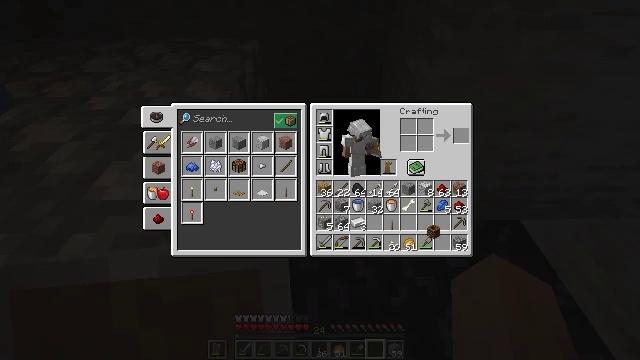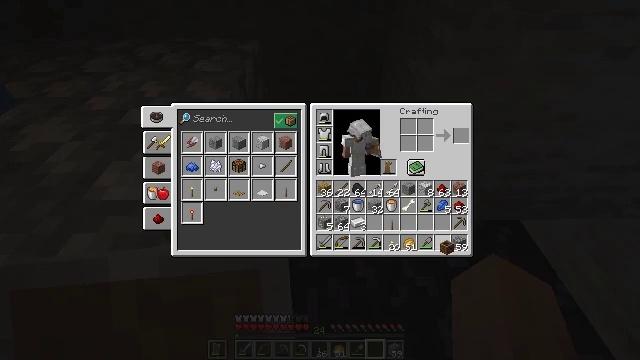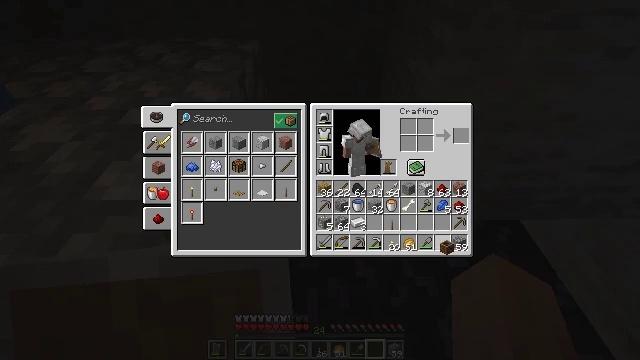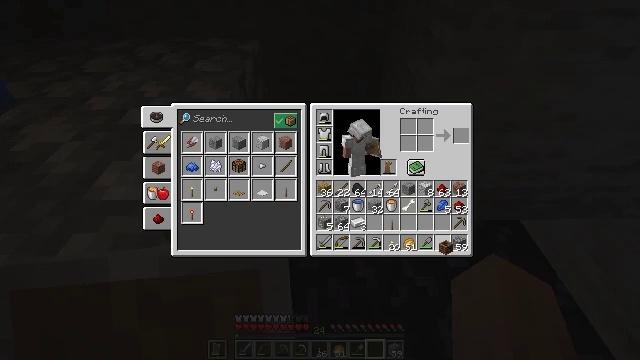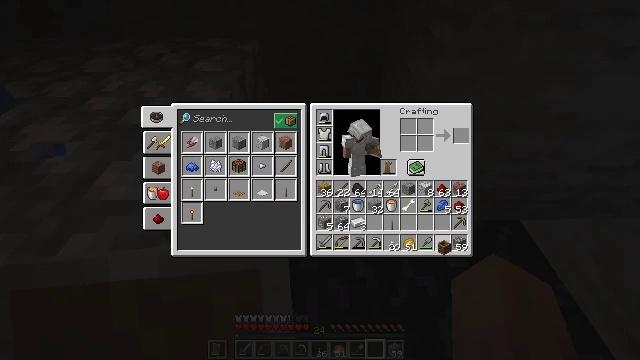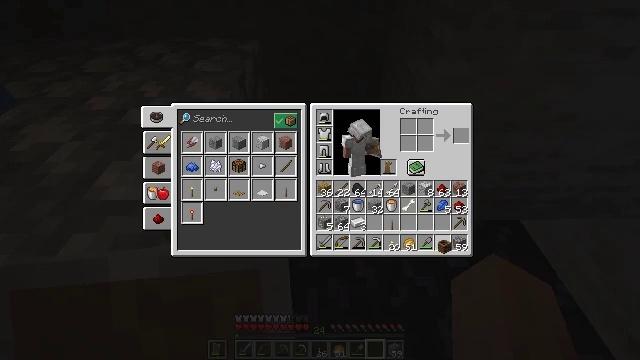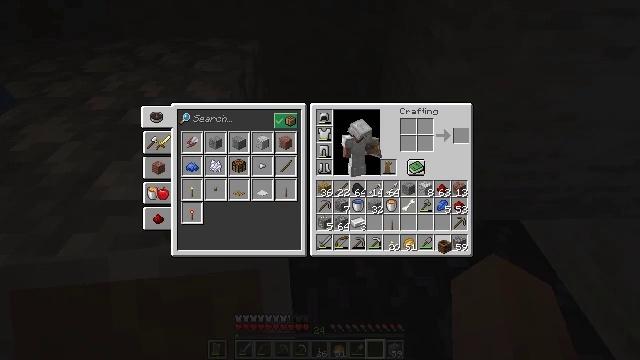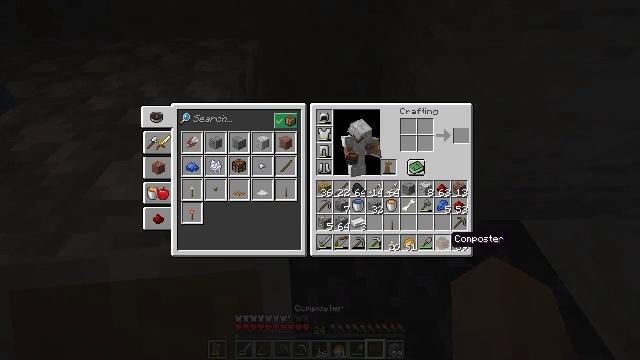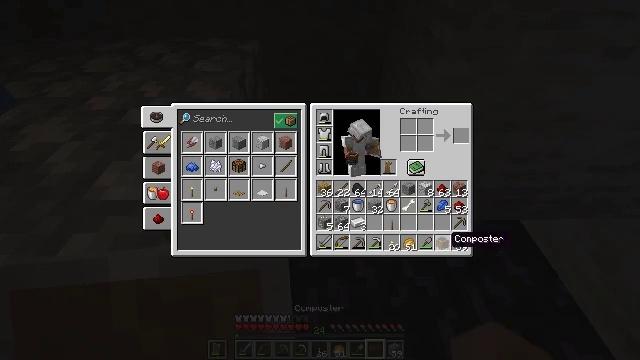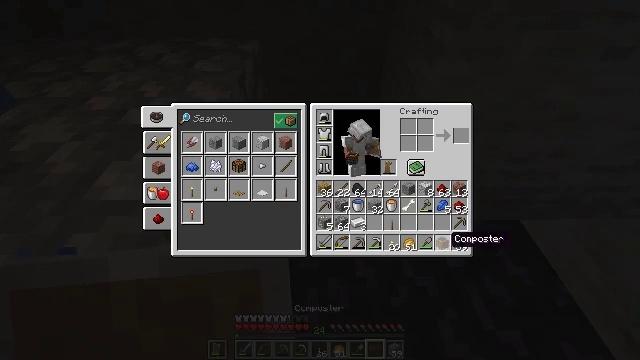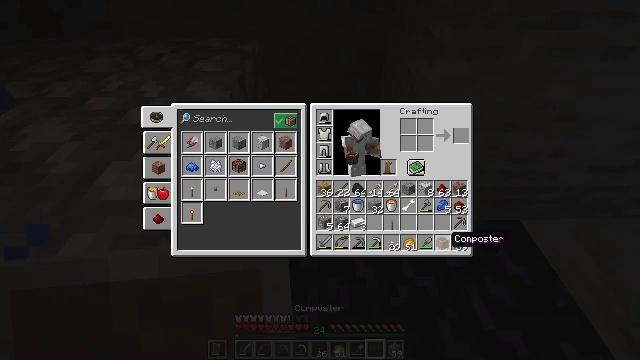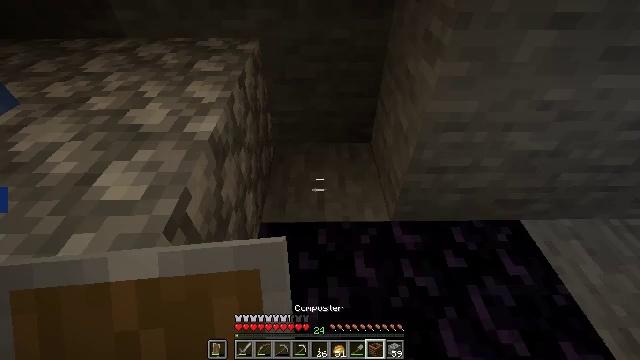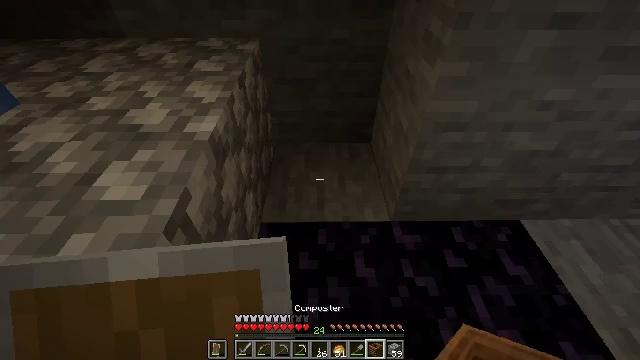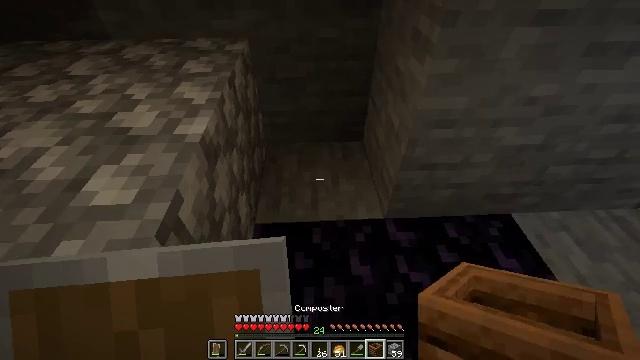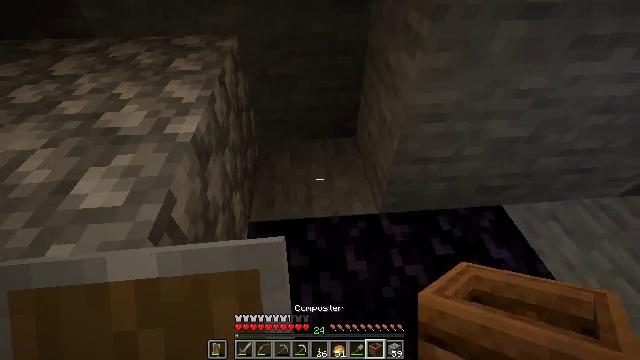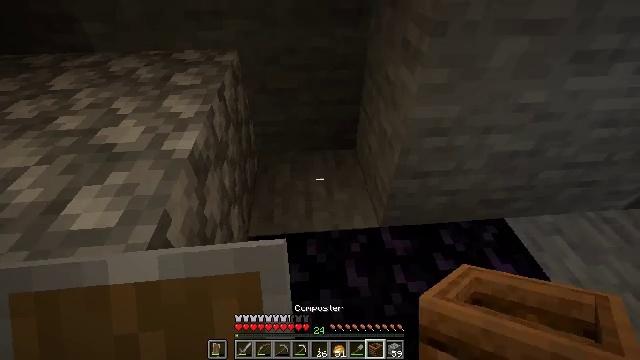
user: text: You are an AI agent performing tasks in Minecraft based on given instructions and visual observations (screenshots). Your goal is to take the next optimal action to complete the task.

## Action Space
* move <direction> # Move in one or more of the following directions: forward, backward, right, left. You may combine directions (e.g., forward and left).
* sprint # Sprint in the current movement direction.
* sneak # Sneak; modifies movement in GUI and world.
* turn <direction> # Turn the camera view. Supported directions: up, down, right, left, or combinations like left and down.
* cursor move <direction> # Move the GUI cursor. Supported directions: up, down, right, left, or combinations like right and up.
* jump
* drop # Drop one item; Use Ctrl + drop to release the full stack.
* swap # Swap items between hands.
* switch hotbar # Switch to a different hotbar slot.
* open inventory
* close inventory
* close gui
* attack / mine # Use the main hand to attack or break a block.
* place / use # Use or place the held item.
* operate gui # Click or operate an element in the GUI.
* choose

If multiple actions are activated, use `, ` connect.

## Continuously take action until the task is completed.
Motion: motion action
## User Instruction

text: Break the piston to gather it.
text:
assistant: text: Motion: turn right and down
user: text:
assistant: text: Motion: no_op
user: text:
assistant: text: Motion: no_op
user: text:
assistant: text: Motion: no_op
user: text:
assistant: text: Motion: no_op
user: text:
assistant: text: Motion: attack / mine
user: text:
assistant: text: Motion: no_op
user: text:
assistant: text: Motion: no_op
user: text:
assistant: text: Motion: no_op
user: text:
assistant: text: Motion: no_op
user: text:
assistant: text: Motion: no_op
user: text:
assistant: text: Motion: no_op
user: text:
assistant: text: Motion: turn right
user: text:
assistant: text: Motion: turn right
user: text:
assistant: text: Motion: move forward, turn up
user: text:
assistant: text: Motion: move forward, turn down
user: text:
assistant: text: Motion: move forward, turn right and down
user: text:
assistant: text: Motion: move forward, turn right and down
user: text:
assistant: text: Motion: move forward, turn left and down
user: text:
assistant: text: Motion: move forward, turn down
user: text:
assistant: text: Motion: move forward, turn down
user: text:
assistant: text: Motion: move forward
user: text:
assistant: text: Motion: move forward, turn left
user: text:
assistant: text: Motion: move forward, turn left
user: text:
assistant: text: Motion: move forward
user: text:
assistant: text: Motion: turn left and down, jump
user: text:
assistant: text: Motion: turn left and down, jump
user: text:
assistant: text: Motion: turn left and down, jump
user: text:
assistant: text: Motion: turn left and down, use / place, jump
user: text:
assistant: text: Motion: use / place, jump